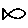
Label: fish